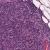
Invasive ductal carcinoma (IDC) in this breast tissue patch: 1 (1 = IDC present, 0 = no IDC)